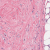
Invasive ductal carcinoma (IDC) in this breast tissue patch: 0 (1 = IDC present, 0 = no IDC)